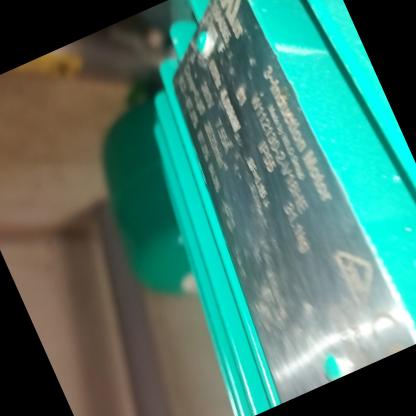
Klasa: tabliczka-znamionowa